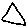
Label: triangle